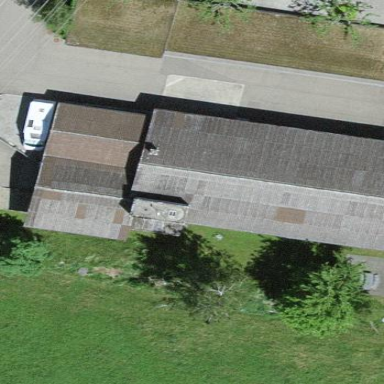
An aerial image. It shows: Warehouse building.